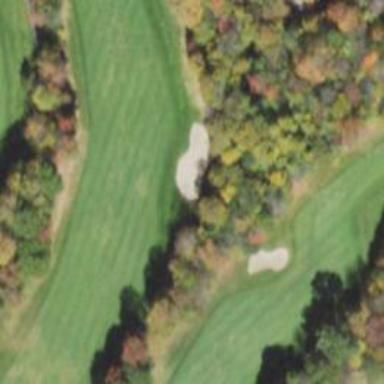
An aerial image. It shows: View of golf hole.